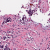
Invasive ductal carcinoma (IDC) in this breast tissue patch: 1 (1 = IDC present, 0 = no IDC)